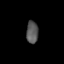
Tissue: prostate
Cell type: T cells
Senescence score: 0.3211
Nuclear area (px): 259
Mean DAPI intensity: 87.266